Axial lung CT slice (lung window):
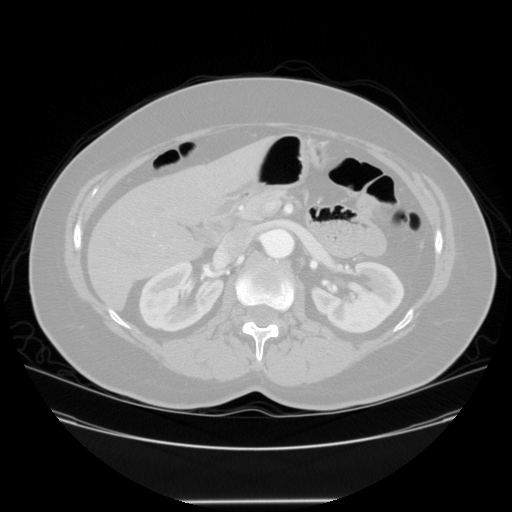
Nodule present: no